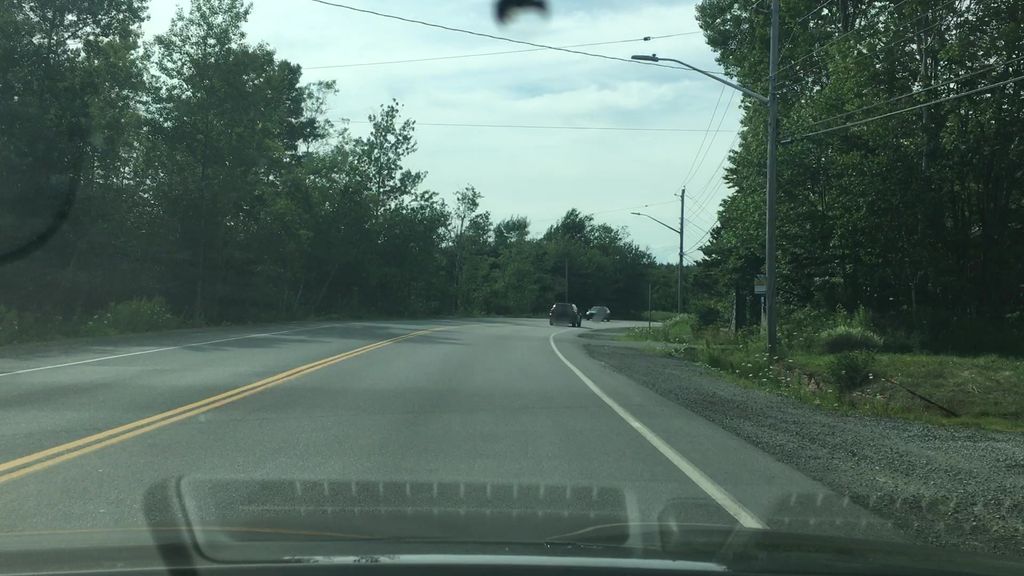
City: halifax